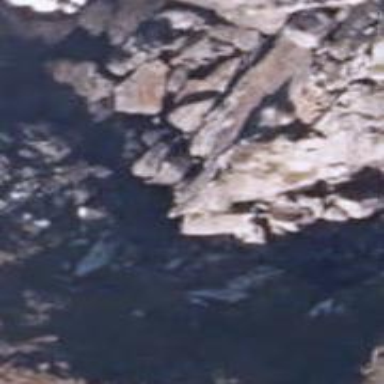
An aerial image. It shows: Cliff in nature.